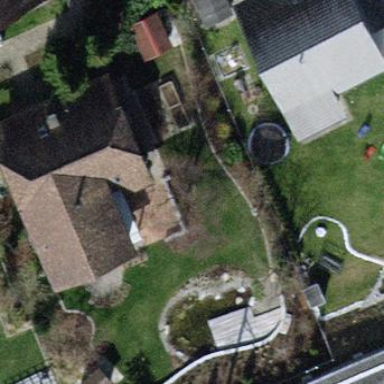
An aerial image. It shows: Detached building.